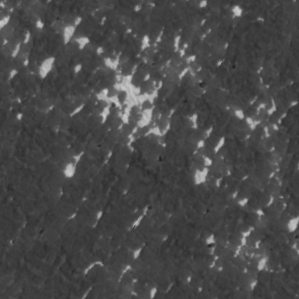
Label: frost